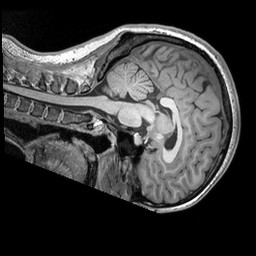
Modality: T1w
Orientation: sagittal
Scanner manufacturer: siemens
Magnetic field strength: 3 T
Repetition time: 2.53 s
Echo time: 0.00298 s